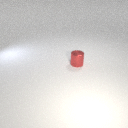
small red metal cylinder